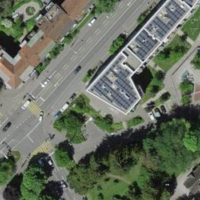
EUNIS habitat code: 53
Species observed at this site:
Bellis perennis
Fagus sylvatica
Ficus carica